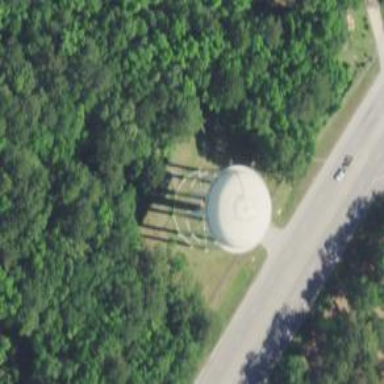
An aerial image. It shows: Water tower that is man-made.